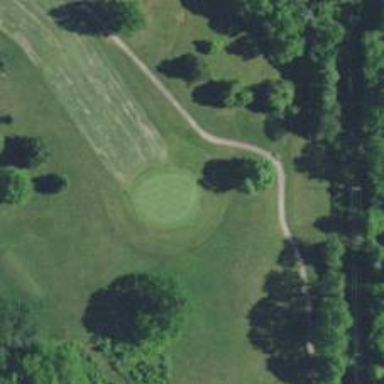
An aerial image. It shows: Golf hole.